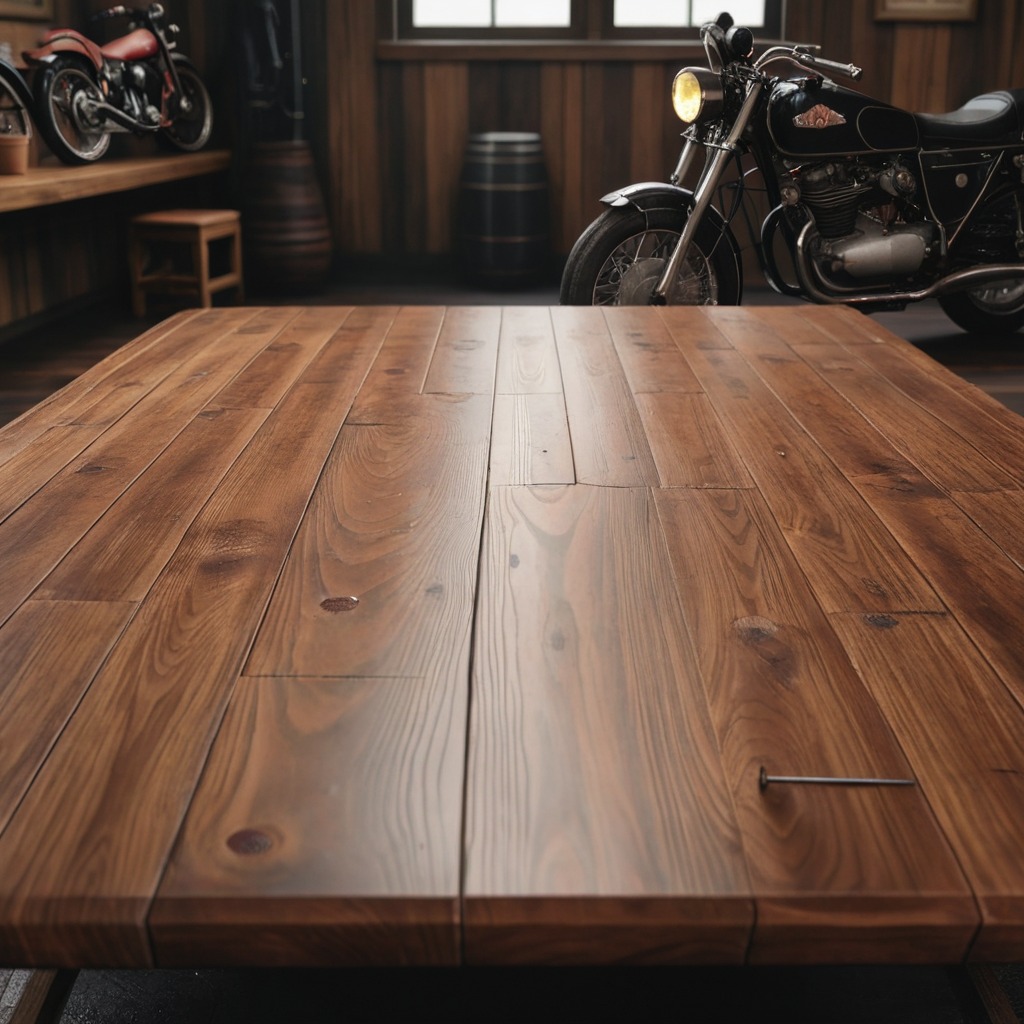
An iron nail is lying on the wooden table in the vintage motorcycle garage.